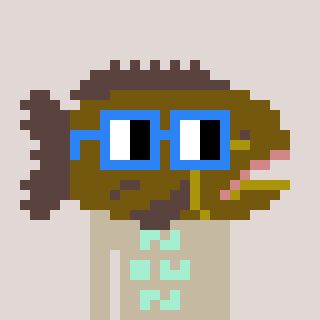
a pixel art character with square blue glasses, a grouper-shaped head and a bege-colored body on a warm background